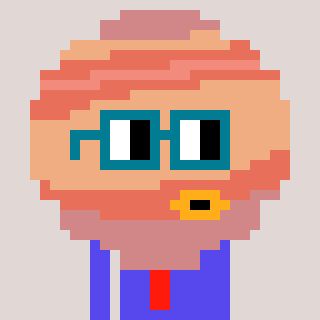
a pixel art character with square dark green glasses, a jupiter-shaped head and a computerblue-colored body on a warm background